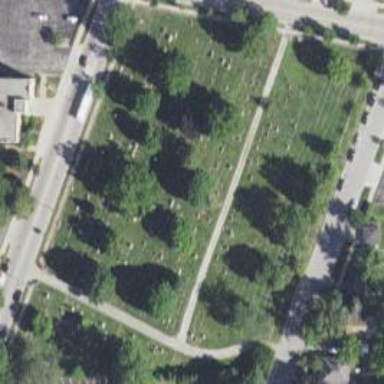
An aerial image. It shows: Cemetery.